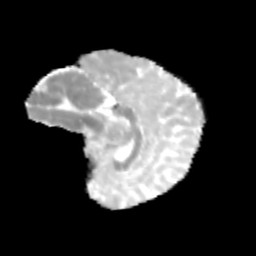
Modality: MD
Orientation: sagittal
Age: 11
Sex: female
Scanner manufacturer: siemens
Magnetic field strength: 3 T
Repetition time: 3.8 s
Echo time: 0.07 s